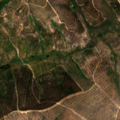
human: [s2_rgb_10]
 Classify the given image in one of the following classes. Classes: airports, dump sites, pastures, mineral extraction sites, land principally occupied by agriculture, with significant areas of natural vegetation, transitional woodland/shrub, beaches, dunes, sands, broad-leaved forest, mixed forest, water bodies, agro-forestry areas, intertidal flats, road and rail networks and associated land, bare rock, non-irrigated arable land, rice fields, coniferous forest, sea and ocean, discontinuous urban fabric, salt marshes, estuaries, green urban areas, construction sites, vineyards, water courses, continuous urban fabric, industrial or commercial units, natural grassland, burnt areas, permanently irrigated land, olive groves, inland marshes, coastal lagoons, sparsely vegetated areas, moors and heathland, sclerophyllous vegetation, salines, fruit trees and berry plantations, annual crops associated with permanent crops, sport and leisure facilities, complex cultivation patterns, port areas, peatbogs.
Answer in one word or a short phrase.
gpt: broad-leaved forest, transitional woodland/shrub